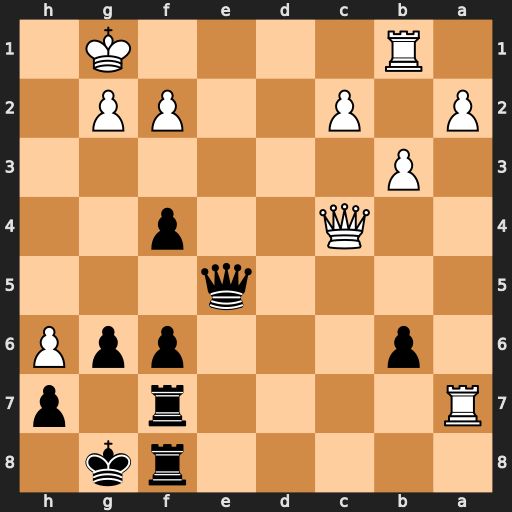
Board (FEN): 5rk1/R4r1p/1p3ppP/4q3/2Q2p2/1P6/P1P2PP1/1R4K1
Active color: b
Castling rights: -
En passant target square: -
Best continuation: b5 Rxf7 bxc4